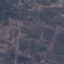
Land use / land cover class: HerbaceousVegetation